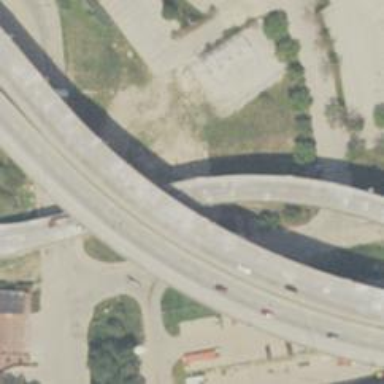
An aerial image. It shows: Viaduct bridge over motorway.